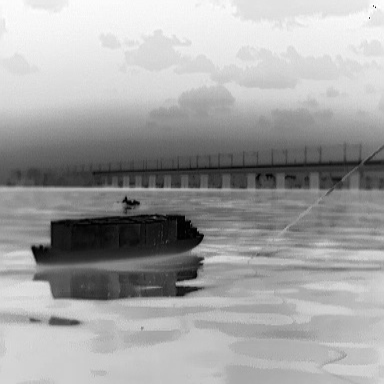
There are two objects shown in the infrared image, including a fishing_boat, and a warship.